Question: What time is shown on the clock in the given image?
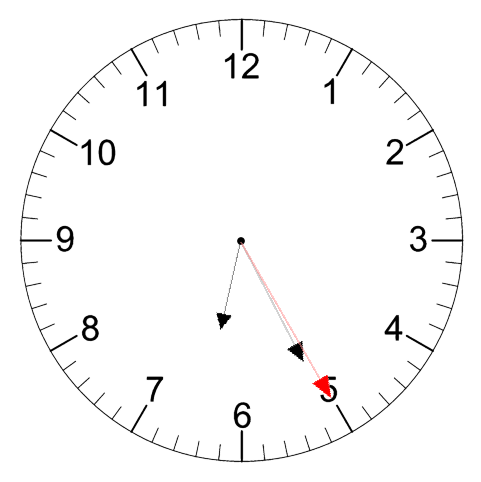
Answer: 06:25:25